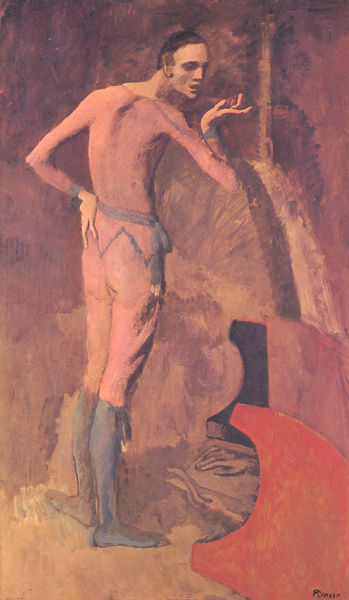
Titel: Der Schauspieler
Künstler: Pablo Ruiz Picasso
Standort: New York (New York)
Institution: The Metropolitan Museum of Art
Schlagwörter: blau, dunkel, hand, mann, nackt, schatten, ocker, braun, geste, kleid, raum, blick, rot, stehen, portrait, porträt, boden, haare, kostüm, stehend, bühne, rosa, liegen, schuhe, moderne, formen, socken, clown, zirkus, stiefel, beckmann, ganzfigur, gestus, picasso, gaukler, harlekin, max, artist, pablo, rosaa, pablo picasso, pierot, rosa periode, rosa phase, schaupsieler